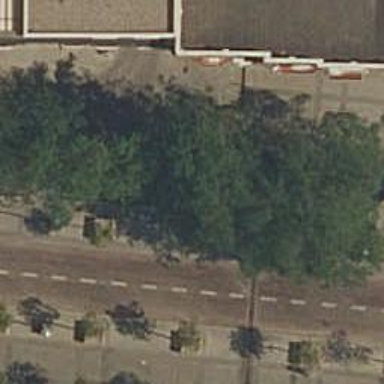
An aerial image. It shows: Service road with sett surface.